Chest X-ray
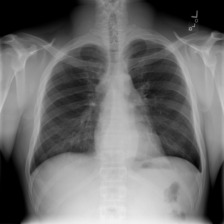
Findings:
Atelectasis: negative
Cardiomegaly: negative
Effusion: negative
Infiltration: positive
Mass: negative
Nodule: negative
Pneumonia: negative
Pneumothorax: negative
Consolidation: negative
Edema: negative
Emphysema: negative
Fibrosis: negative
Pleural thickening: negative
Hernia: negative